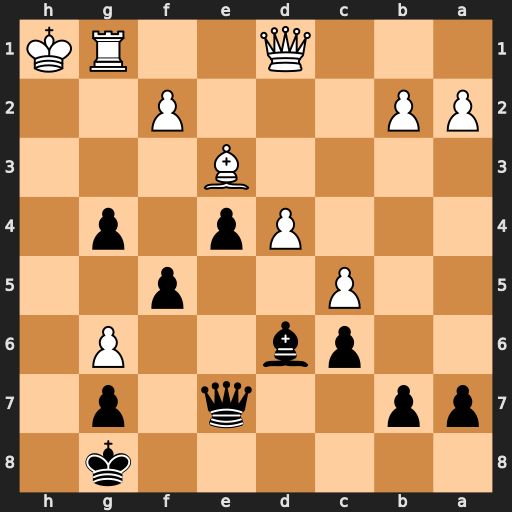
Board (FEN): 6k1/pp2q1p1/2pb2P1/2P2p2/3Pp1p1/4B3/PP3P2/3Q2RK
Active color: b
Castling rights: -
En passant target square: -
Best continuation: Qh4+ Kg2 Qh3#